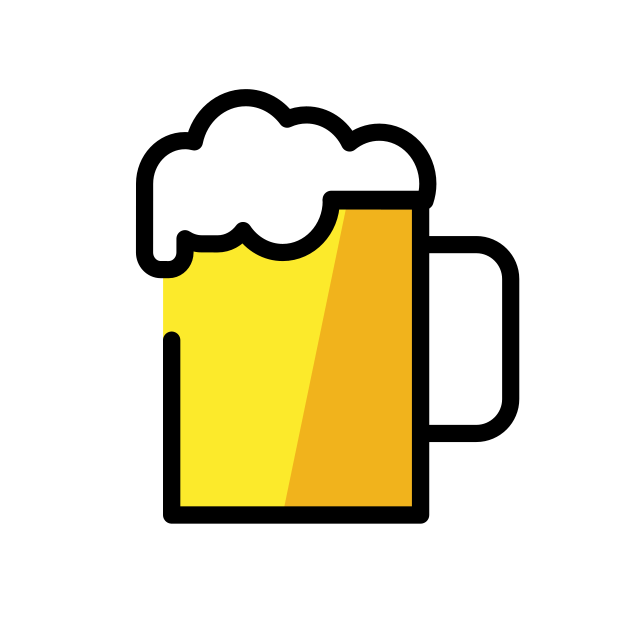
beer mug